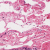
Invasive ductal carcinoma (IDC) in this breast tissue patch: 0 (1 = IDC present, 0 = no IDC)